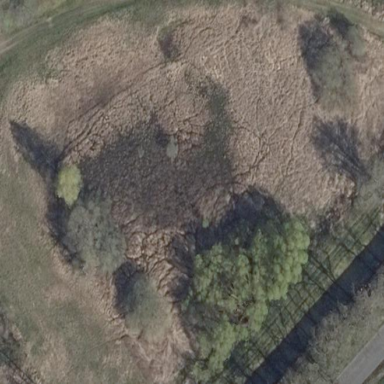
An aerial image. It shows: Wetland area characterized by wet meadow.